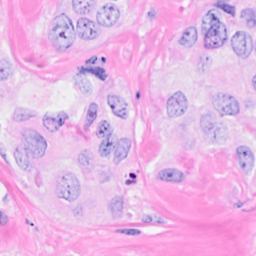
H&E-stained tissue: Breast